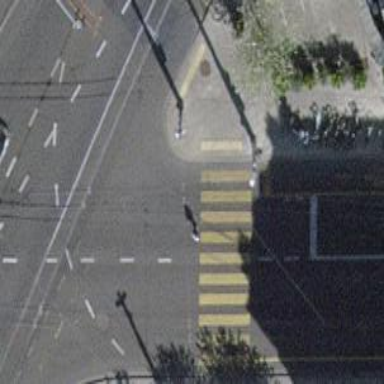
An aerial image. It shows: Footway with asphalt surface and zebra crossing.